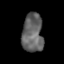
Tissue: lung
Cell type: Epithelial cells
Senescence score: 0.1157
Nuclear area (px): 798
Mean DAPI intensity: 99.098